Question: I want to get a window like this
How should i get this and i am confused between Border and Rectangle in XAML.
Border is a container control aos its use is pretty simple to get, what is the use of ractangle as it can't contain any control in it.
Kindly help
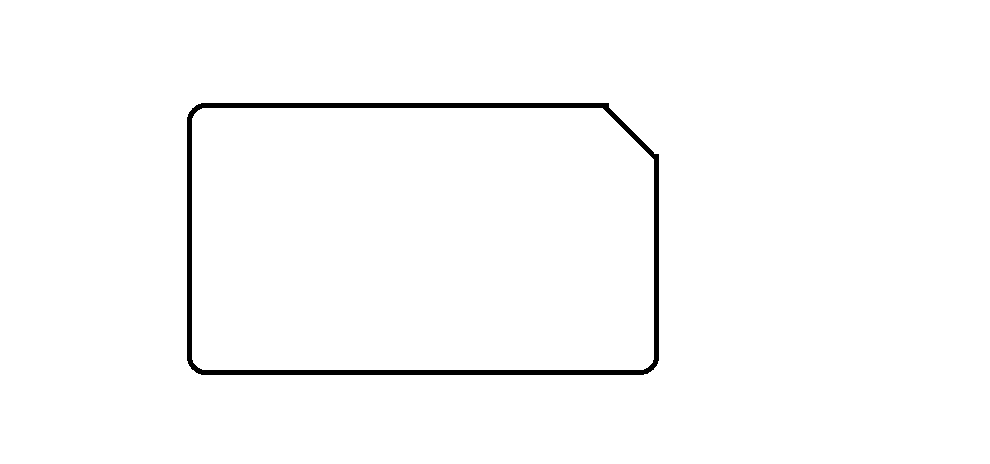
Answer: You can draw a <URL> as follow:
'''
<Polygon
Points="100 50, 100 150,250 150, 250 75, 225 50"
Stroke="Black"
StrokeThickness="2">
<Polygon.Fill>
<SolidColorBrush Color="White"/>
</Polygon.Fill>
</Polygon>
'''
<URL> you can find some other interesting example